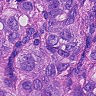
Metastatic tissue present: yes